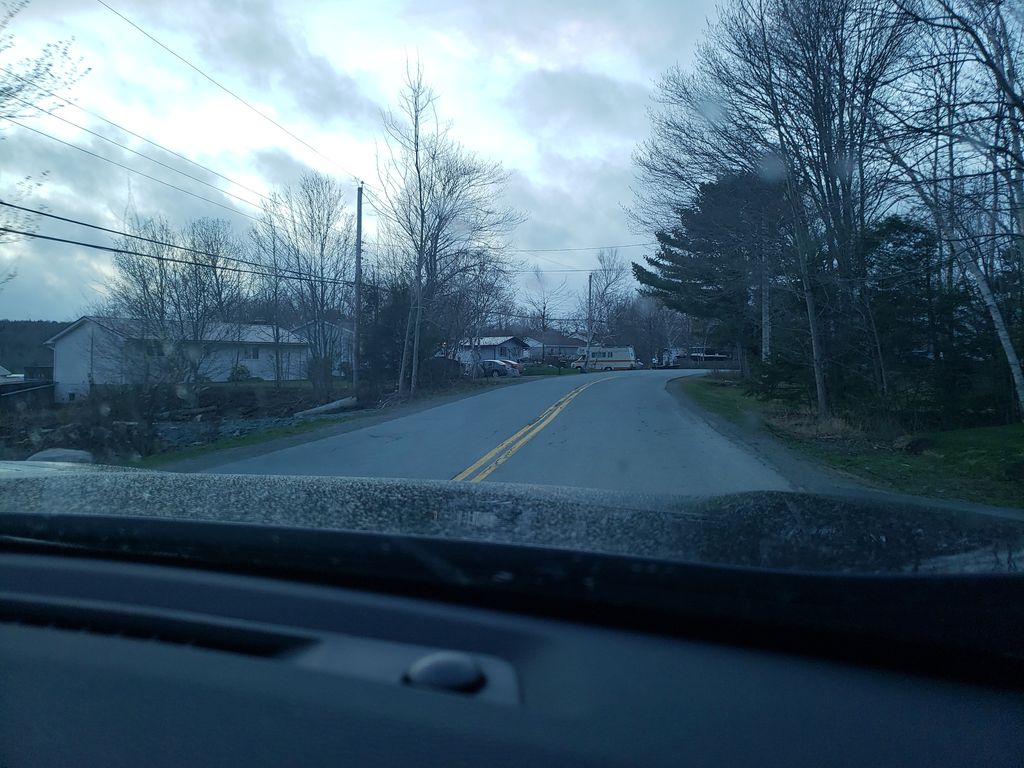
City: halifax